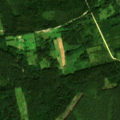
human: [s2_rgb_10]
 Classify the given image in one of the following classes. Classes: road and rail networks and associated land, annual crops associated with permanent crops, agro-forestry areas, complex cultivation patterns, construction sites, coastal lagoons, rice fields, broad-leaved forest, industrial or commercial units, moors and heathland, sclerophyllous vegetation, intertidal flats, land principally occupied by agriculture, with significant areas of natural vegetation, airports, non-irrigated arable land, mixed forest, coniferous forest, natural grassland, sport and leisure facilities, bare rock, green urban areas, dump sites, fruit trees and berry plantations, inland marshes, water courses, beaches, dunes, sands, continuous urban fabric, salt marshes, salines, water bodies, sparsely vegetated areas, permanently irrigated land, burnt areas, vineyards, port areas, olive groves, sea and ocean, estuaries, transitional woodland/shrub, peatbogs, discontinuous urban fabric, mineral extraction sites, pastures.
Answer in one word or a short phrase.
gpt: coniferous forest, mixed forest, transitional woodland/shrub, water bodies